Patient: sex F, age 58
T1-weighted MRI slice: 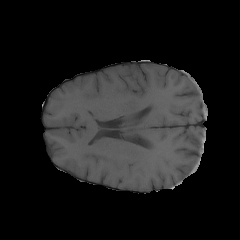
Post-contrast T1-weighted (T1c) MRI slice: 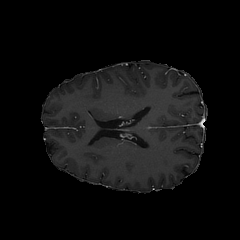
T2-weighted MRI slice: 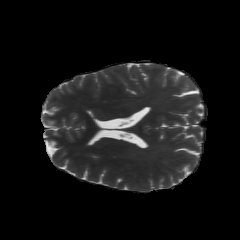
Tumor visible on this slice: no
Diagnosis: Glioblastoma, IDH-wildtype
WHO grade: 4